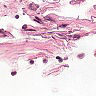
Metastatic tissue present: no